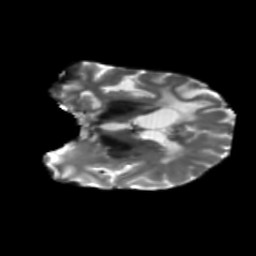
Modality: T2w
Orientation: coronal
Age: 46
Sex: male
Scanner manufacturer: siemens
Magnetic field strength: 3 T
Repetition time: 5.25 s
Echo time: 0.08 s